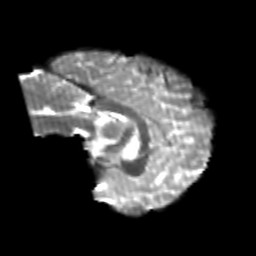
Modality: T2w
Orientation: sagittal
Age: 20
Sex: male
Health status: healthy
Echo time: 0.074 s